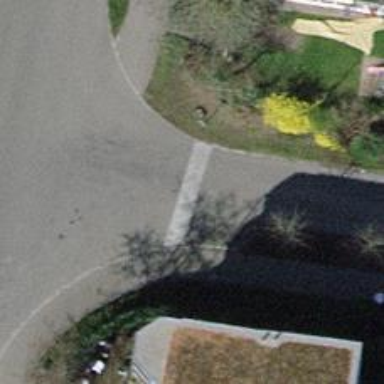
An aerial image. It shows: Bump for traffic calming.